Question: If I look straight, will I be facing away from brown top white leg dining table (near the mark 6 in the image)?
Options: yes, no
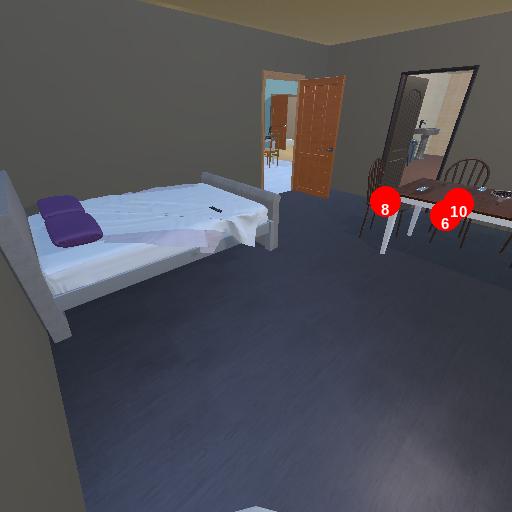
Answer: yes